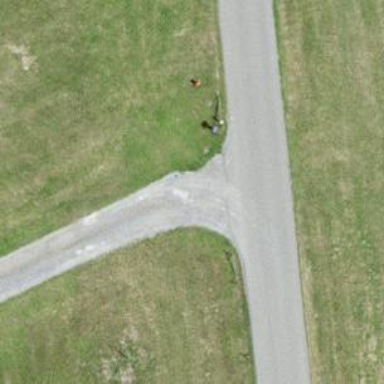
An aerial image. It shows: Driveway made of fine gravel.